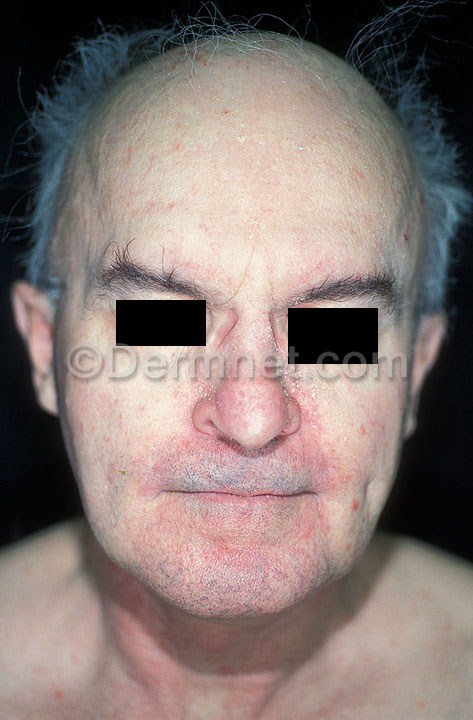
Disease: Psoriasis pictures Lichen Planus and related diseases